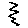
Label: zigzag